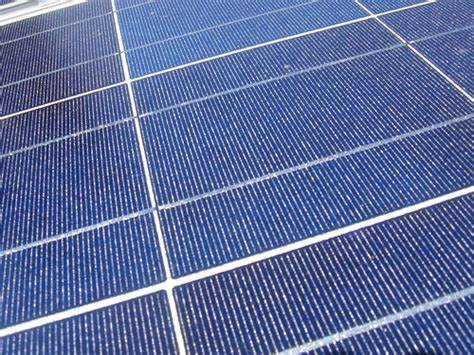
Label: Clean